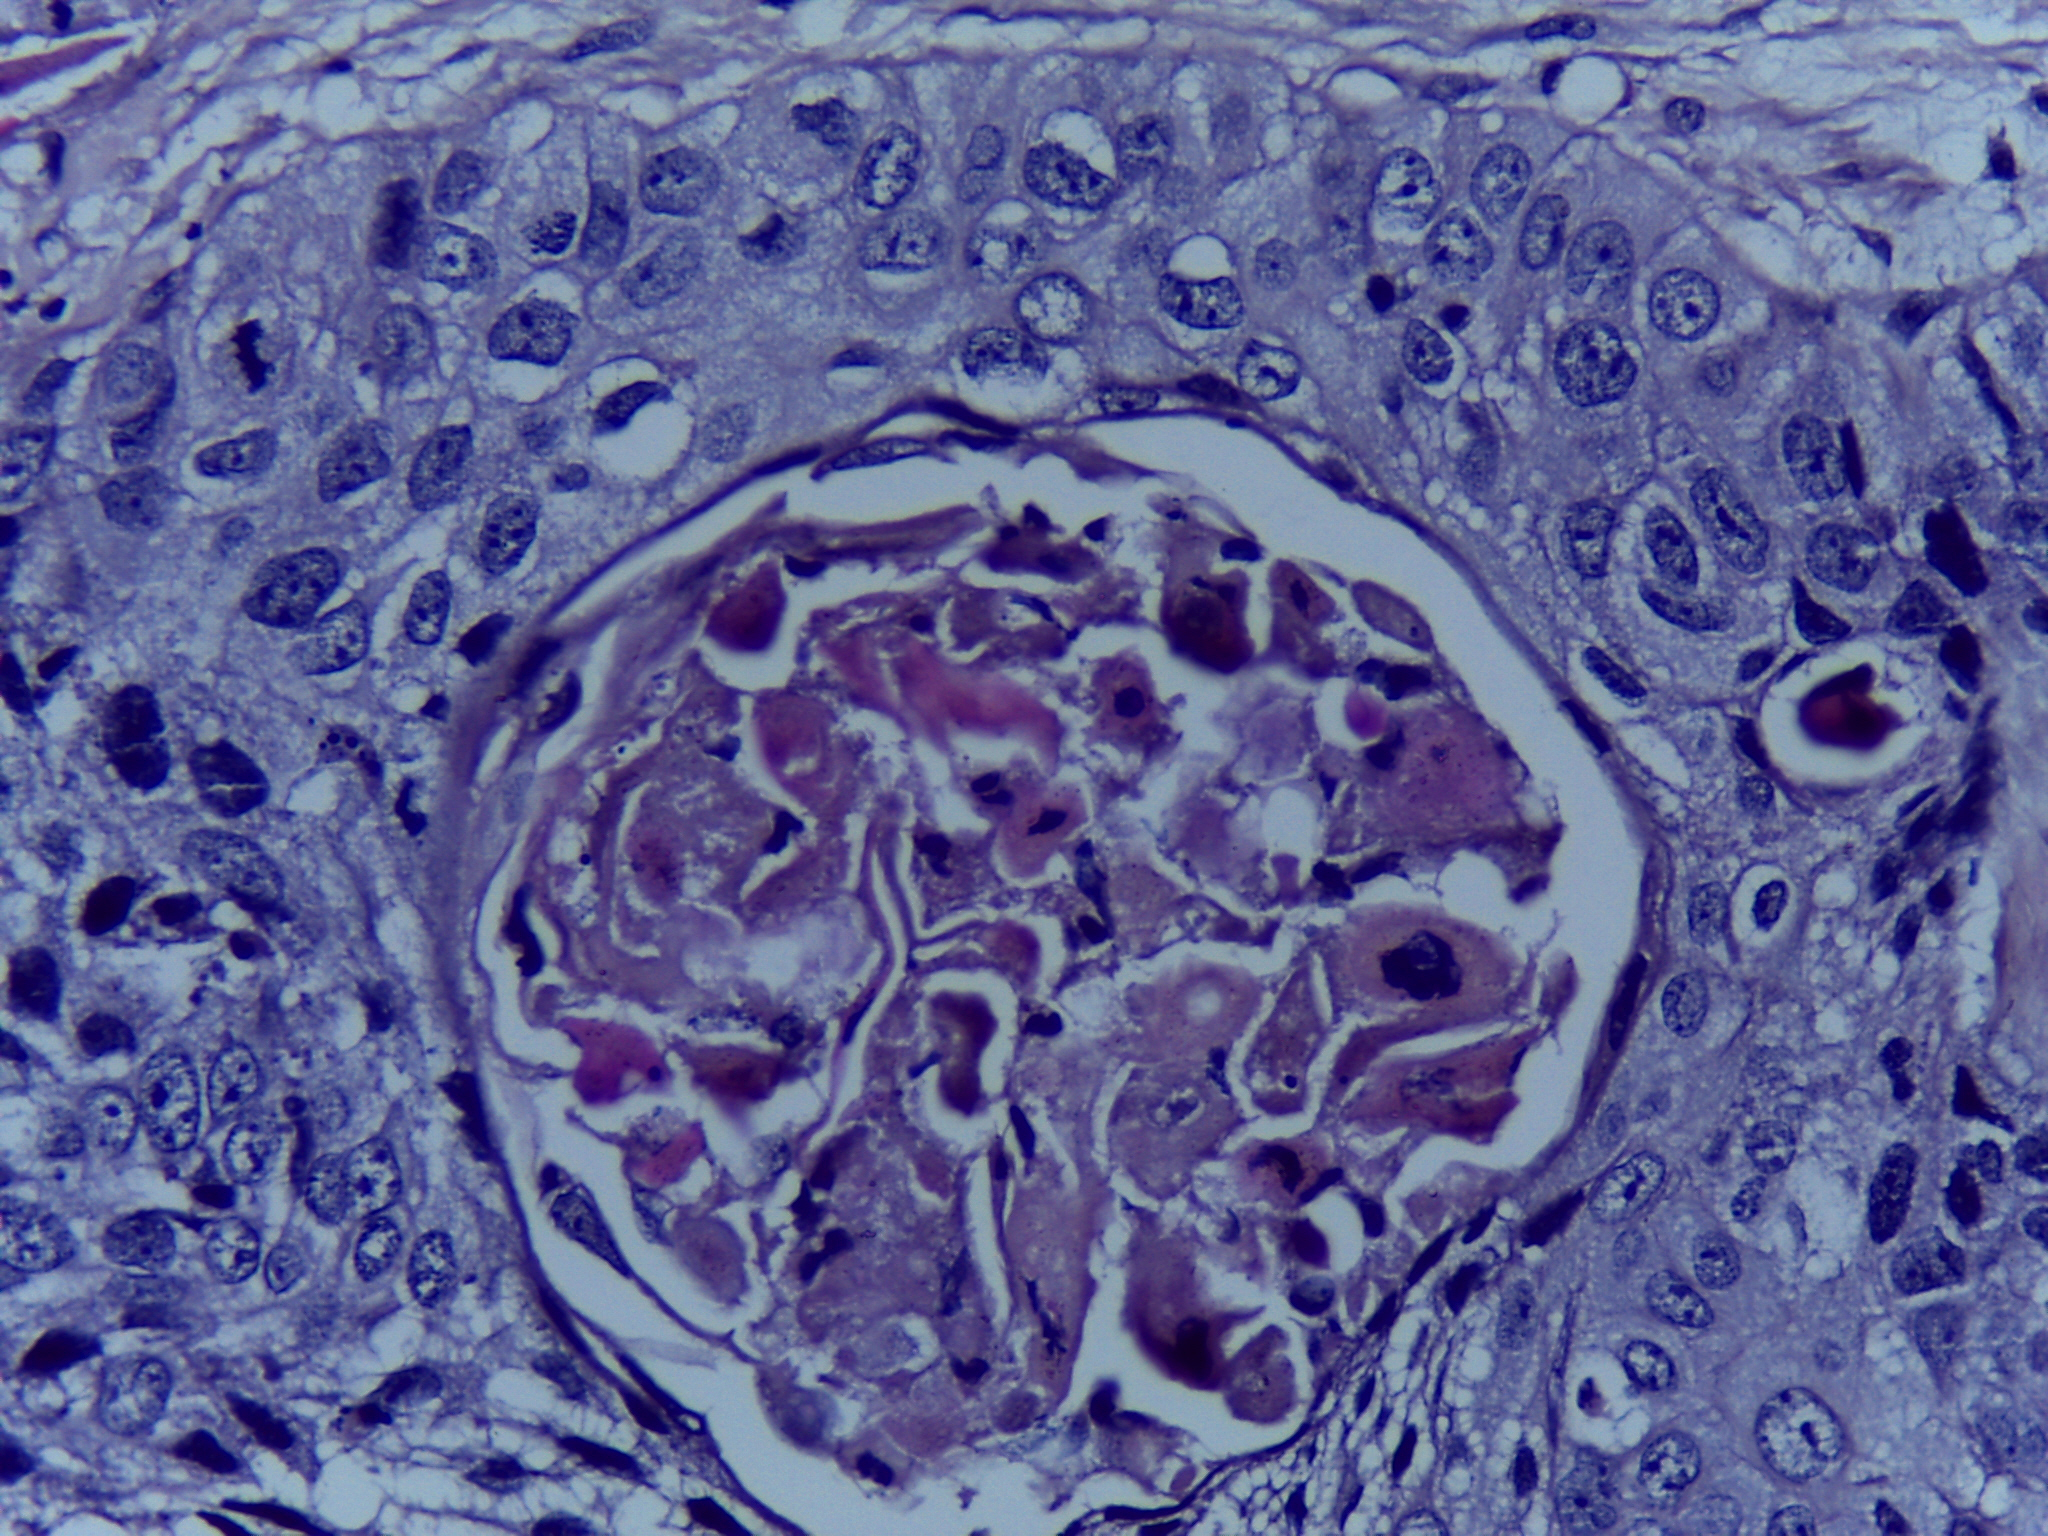
Diagnosis: OSCC